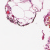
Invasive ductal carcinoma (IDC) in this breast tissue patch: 0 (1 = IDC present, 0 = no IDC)